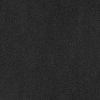
Atmospheric dust classification: dusty